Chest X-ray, AP view. Patient: 23 years old, sex M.
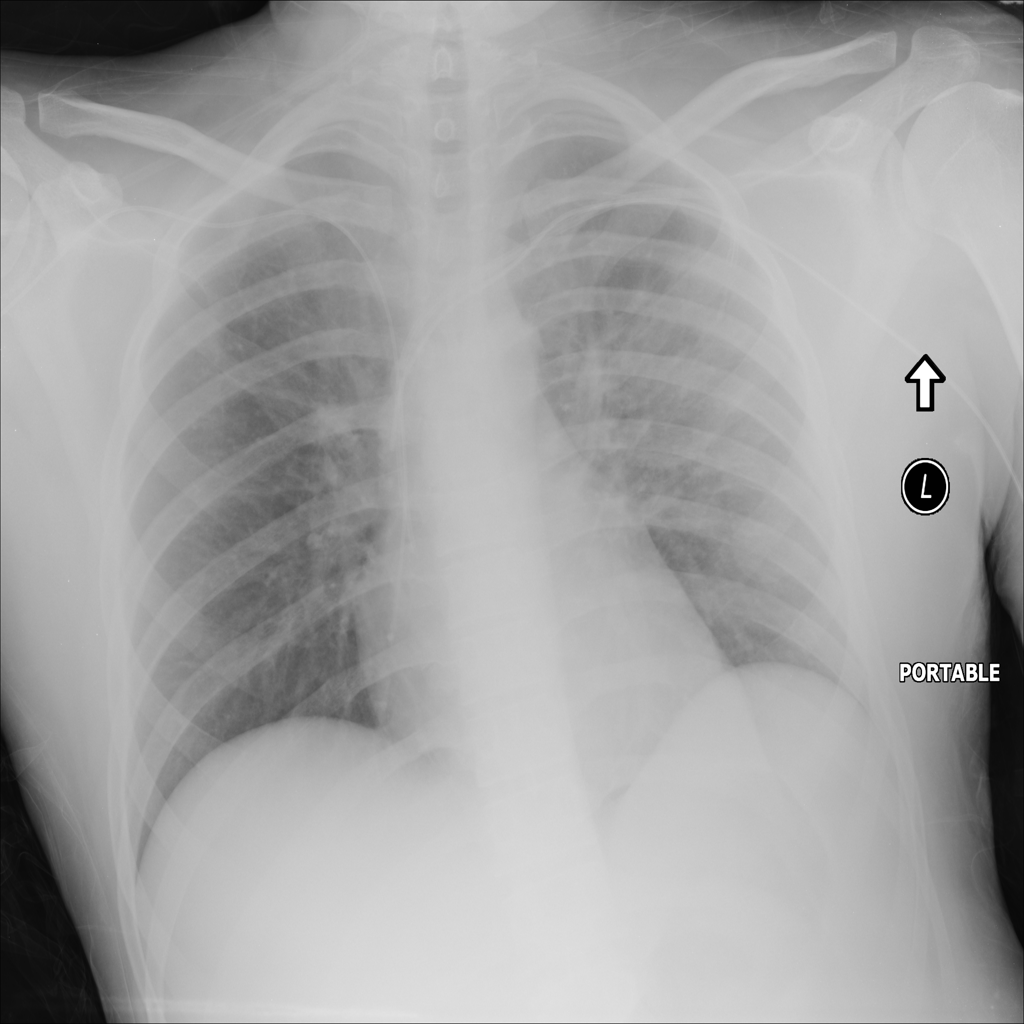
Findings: No Finding